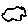
Label: cloud